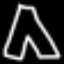
Label: pants